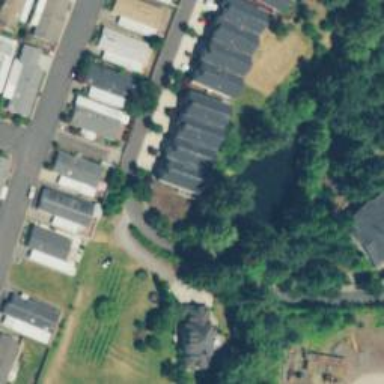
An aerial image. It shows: Residential road with sidewalk on the left side.